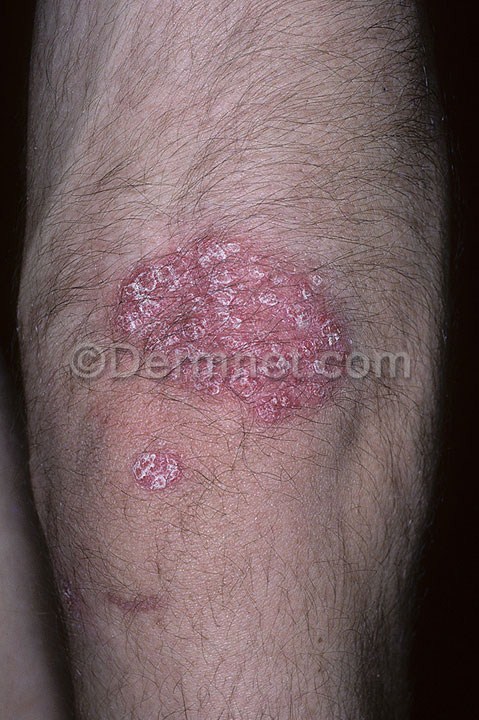
Disease: Psoriasis pictures Lichen Planus and related diseases